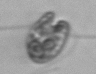
Label: flagellate_morphotype1